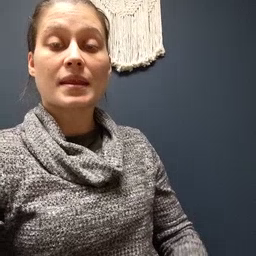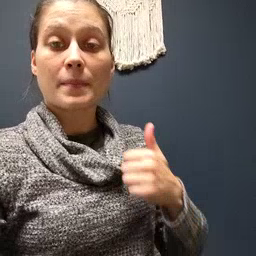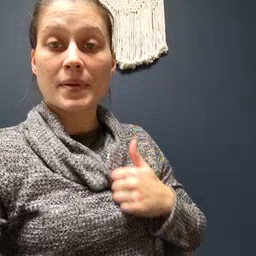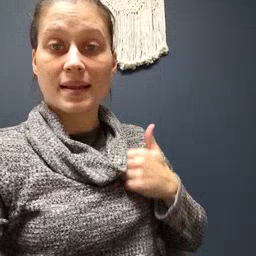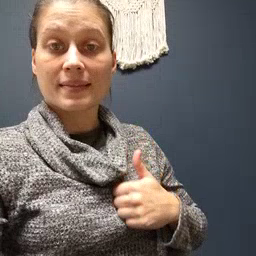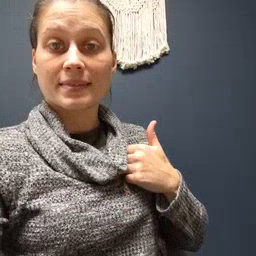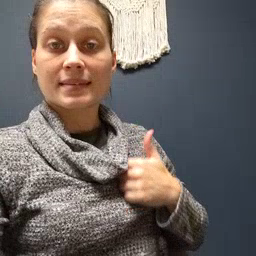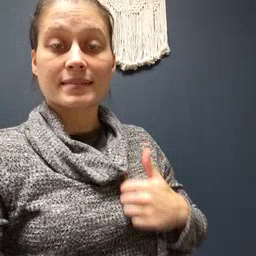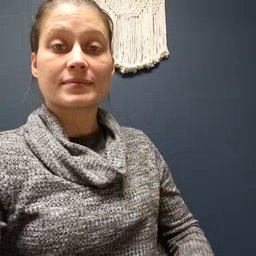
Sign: bath